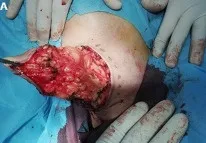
Right side excision.
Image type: medical_photograph (other_medical_photograph)